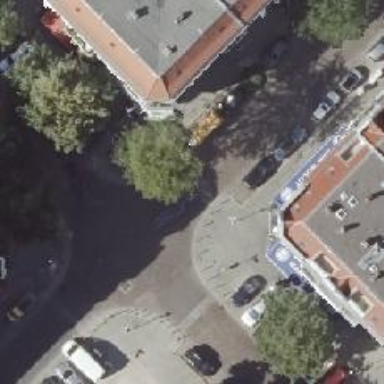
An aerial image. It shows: Unmarked crossing with kerb extensions on both sides of the road.